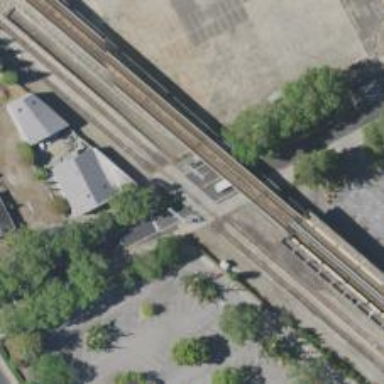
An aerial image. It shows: Railway level crossing.